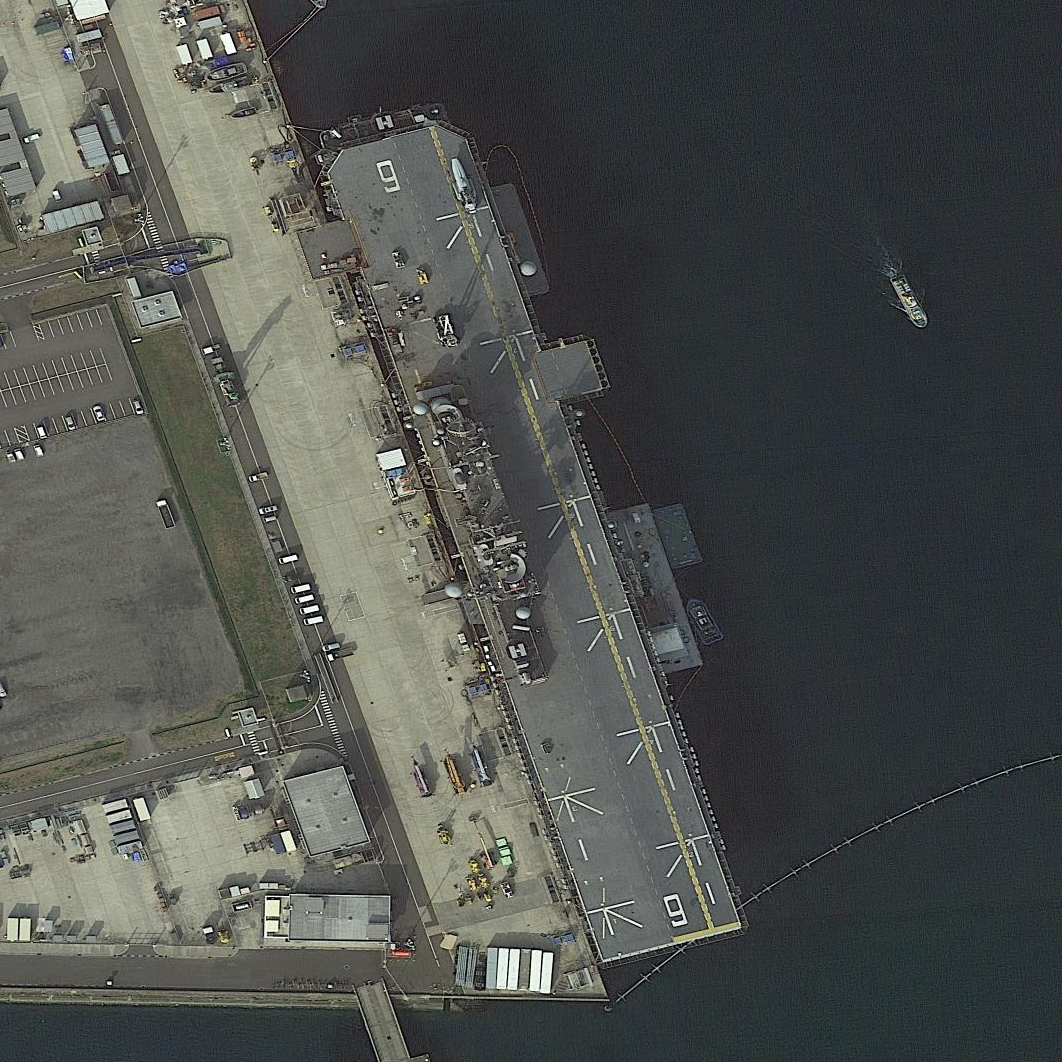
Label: assault